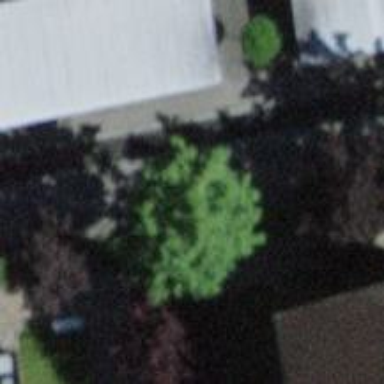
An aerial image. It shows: Tree-lined avenue.